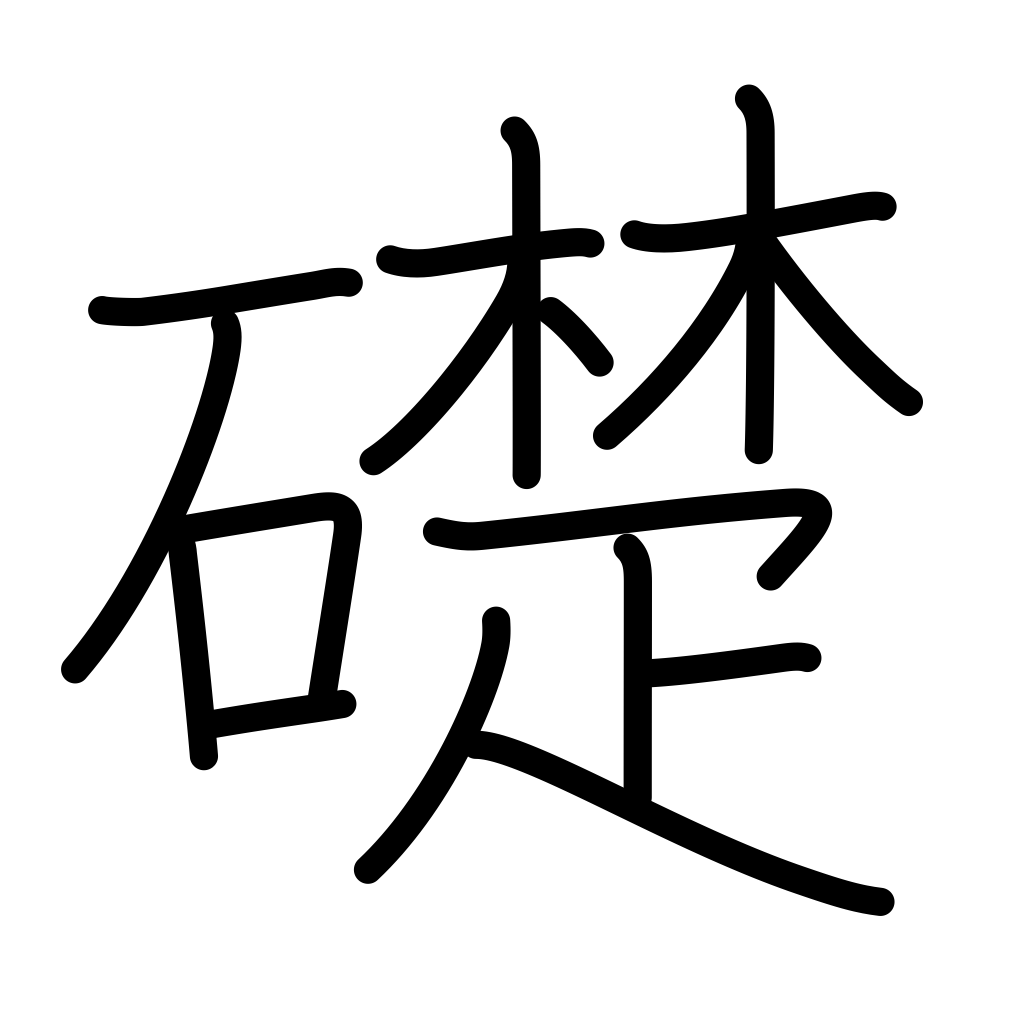
Meaning: cornerstone, foundation stone